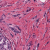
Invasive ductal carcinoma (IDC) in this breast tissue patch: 0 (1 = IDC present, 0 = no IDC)